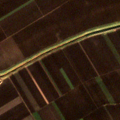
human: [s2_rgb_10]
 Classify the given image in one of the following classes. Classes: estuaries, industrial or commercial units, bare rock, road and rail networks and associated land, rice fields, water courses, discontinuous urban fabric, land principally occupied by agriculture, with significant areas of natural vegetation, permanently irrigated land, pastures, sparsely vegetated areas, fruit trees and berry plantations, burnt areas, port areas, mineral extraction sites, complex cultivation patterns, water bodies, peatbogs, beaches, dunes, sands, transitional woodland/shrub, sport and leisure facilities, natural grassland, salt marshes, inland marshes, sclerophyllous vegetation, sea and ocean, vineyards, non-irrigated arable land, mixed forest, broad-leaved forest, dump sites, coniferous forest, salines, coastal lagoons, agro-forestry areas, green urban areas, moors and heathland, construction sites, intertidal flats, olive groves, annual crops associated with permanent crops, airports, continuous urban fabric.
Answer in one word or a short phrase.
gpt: non-irrigated arable land